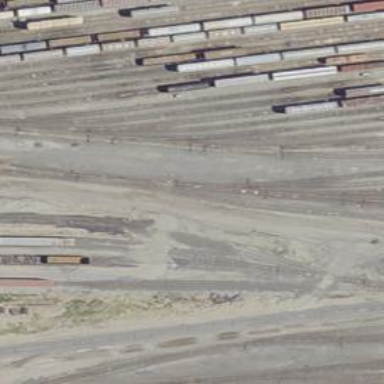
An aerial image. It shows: Railway yard used for servicing trains.